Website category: phone
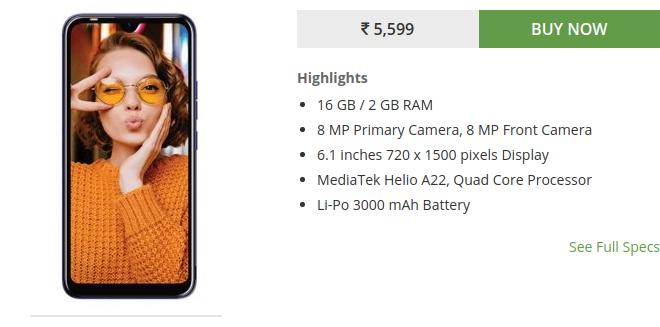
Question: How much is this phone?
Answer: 5,599

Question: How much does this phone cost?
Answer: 5,599

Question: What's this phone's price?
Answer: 5,599

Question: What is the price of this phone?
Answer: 5,599

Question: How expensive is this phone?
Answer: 5,599

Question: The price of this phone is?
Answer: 5,599

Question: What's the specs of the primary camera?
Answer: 8 MP Primary Camera

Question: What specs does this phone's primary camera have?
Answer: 8 MP Primary Camera

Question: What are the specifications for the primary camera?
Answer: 8 MP Primary Camera

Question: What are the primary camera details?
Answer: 8 MP Primary Camera

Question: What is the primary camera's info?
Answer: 8 MP Primary Camera

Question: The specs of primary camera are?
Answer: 8 MP Primary Camera

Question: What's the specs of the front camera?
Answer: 8 MP Front Camera

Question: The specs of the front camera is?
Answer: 8 MP Front Camera

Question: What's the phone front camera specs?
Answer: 8 MP Front Camera

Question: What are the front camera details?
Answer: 8 MP Front Camera

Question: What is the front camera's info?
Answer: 8 MP Front Camera

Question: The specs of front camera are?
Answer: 8 MP Front Camera

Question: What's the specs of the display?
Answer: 6.1 inches 720 x 1500 pixels Display

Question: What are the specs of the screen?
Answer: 6.1 inches 720 x 1500 pixels Display

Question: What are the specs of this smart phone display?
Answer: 6.1 inches 720 x 1500 pixels Display

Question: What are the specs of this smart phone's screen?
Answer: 6.1 inches 720 x 1500 pixels Display

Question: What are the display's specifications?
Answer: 6.1 inches 720 x 1500 pixels Display

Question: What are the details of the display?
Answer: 6.1 inches 720 x 1500 pixels Display

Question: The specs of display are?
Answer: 6.1 inches 720 x 1500 pixels Display

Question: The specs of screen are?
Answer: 6.1 inches 720 x 1500 pixels Display

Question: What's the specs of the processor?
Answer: MediaTek Helio A22, Quad Core Processor

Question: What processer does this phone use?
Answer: MediaTek Helio A22, Quad Core Processor

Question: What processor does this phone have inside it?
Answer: MediaTek Helio A22, Quad Core Processor

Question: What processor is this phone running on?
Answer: MediaTek Helio A22, Quad Core Processor

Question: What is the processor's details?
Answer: MediaTek Helio A22, Quad Core Processor

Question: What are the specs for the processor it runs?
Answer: MediaTek Helio A22, Quad Core Processor

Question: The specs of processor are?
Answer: MediaTek Helio A22, Quad Core Processor